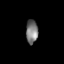
Tissue: lung
Cell type: Epithelial cells
Senescence score: 0.1094
Nuclear area (px): 277
Mean DAPI intensity: 121.44